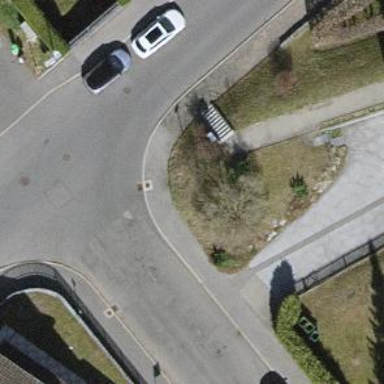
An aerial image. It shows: Residential garden.